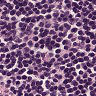
Metastatic tissue present: no